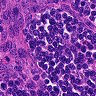
Metastatic tissue present: no